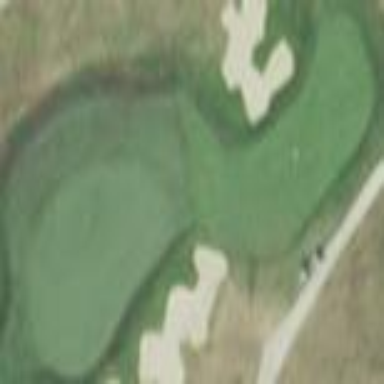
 specifically golf. It features beautiful fairway for golf enthusiasts to enjoy."